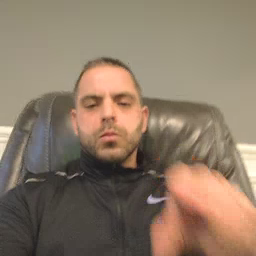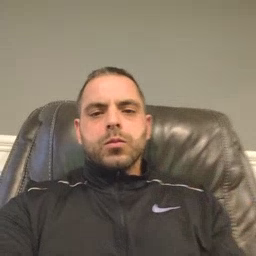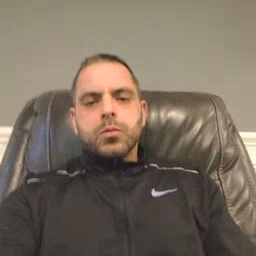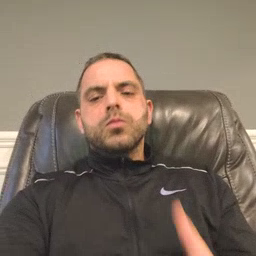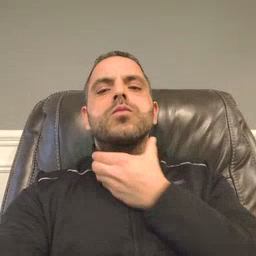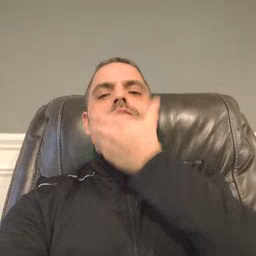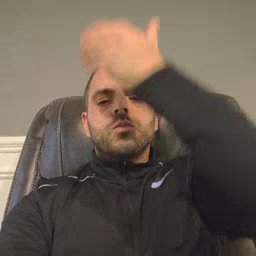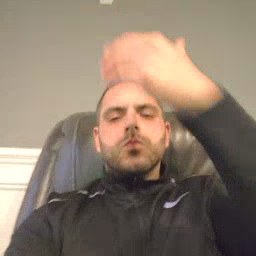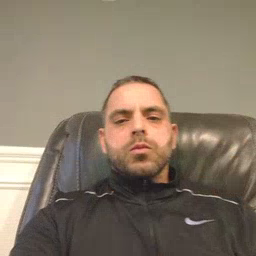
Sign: giraffe